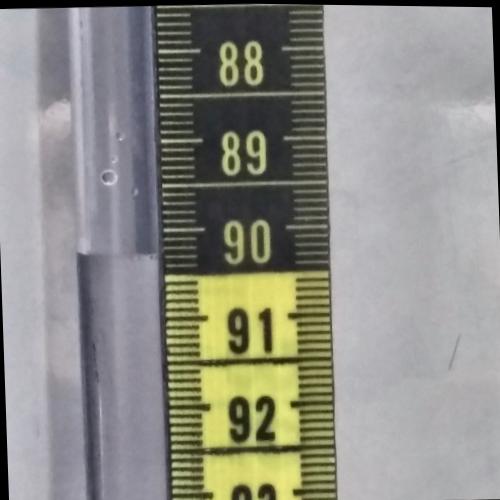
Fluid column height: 90.3 cm